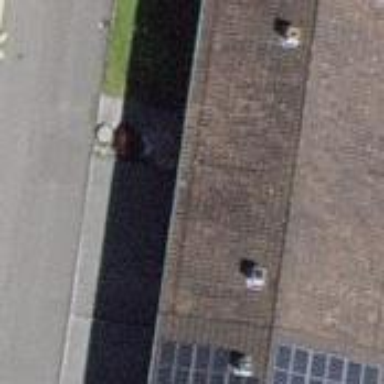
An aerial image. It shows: Terrace building.